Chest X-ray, PA view. Patient: 70 years old, sex M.
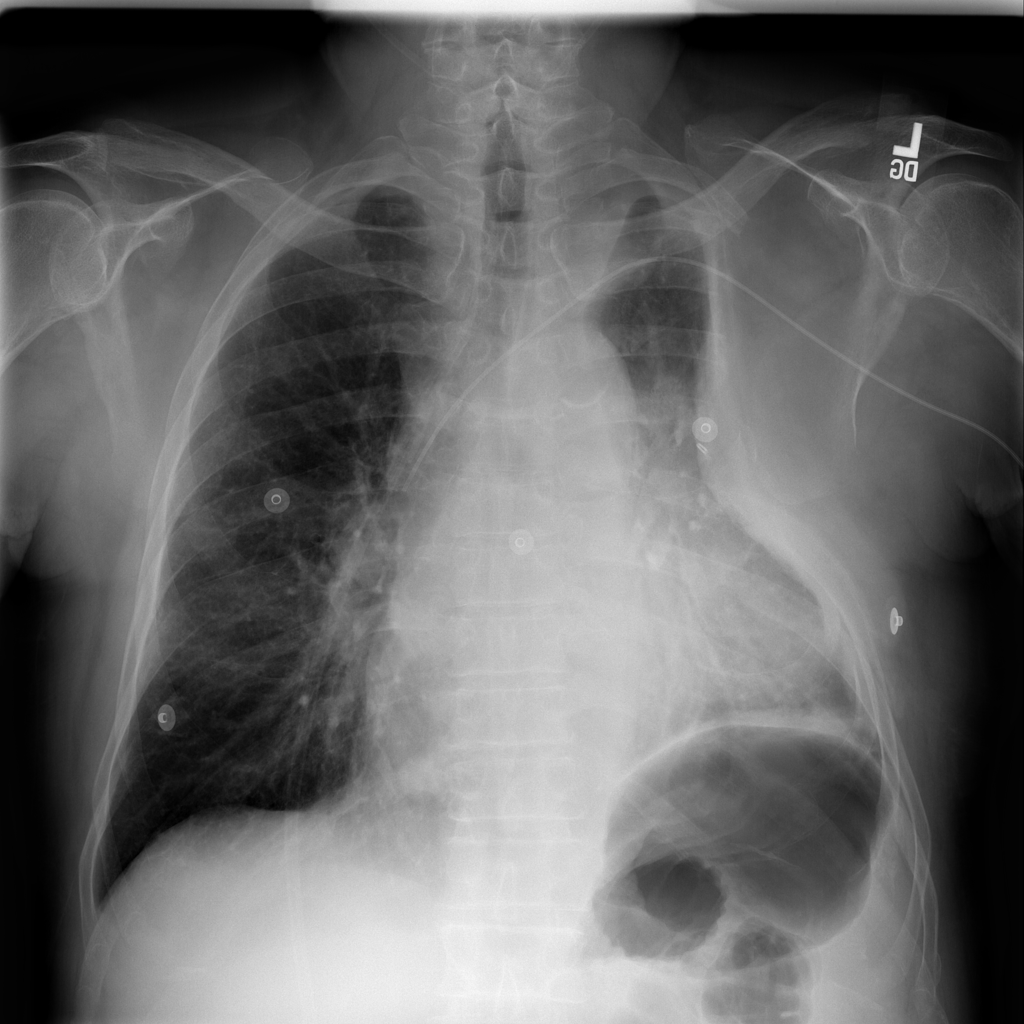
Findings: No Finding